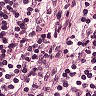
Metastatic tissue present: no